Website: walmart
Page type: delivery-shipping
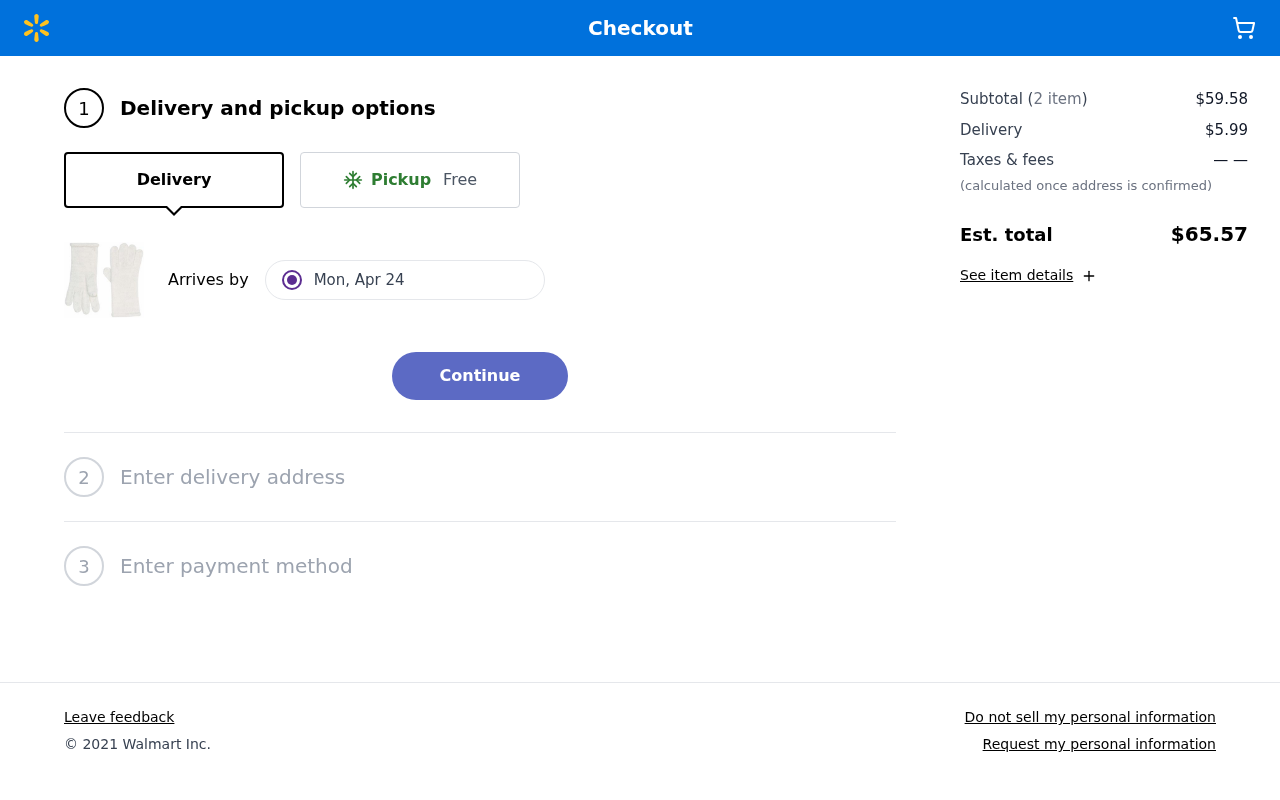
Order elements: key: ORDER_DELIVERY_DATE
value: Mon, Apr 24
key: ORDER_NUM_ITEMS
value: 2 item
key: ORDER_SUBTOTAL
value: $59.58
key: ORDER_SHIPPING_COST
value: $5.99
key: ORDER_TOTAL
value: $65.57